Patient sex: M
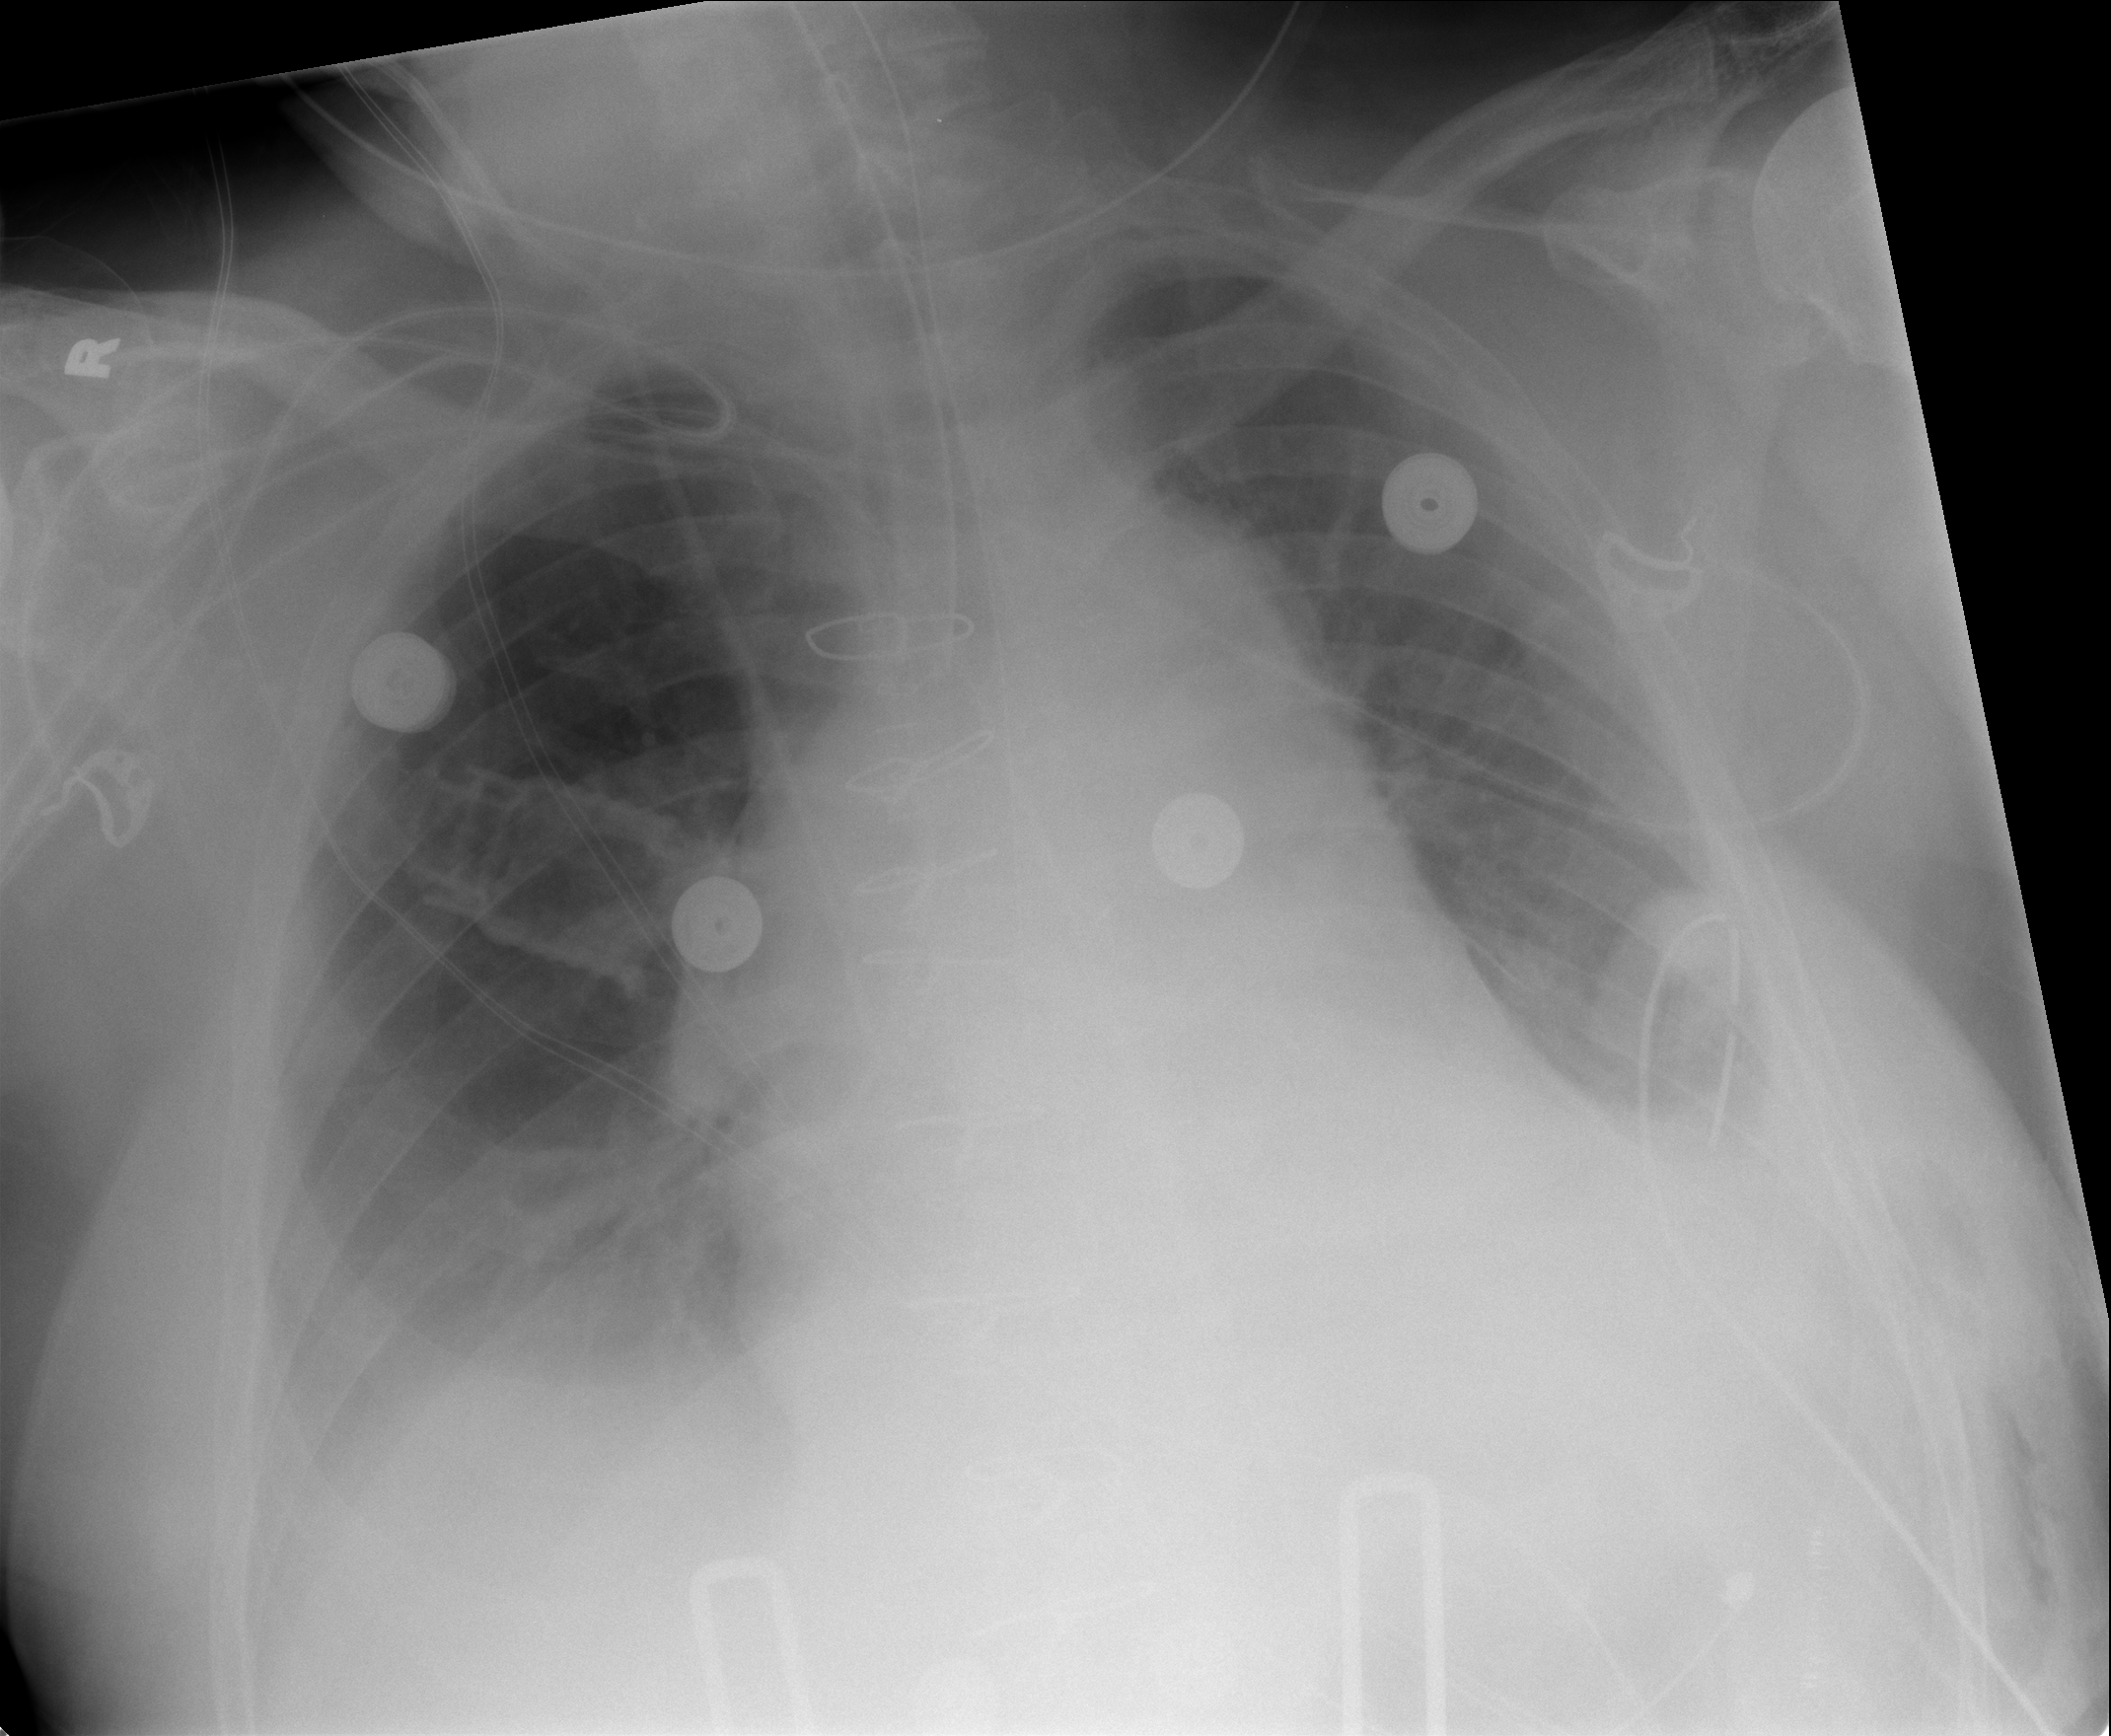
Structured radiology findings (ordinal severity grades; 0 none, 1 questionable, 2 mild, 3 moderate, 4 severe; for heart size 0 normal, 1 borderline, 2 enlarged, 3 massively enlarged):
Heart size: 2
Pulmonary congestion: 2
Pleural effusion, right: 2
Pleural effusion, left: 2
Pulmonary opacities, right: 0
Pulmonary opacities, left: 0
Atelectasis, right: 2
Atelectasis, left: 2